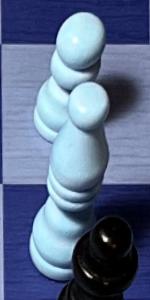
Label: Bishop_White